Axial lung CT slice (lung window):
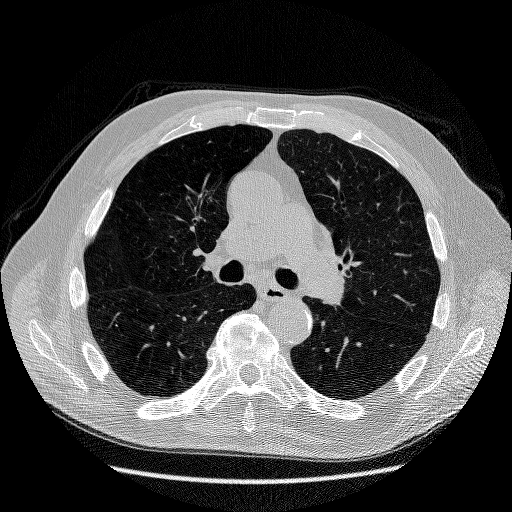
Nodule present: no